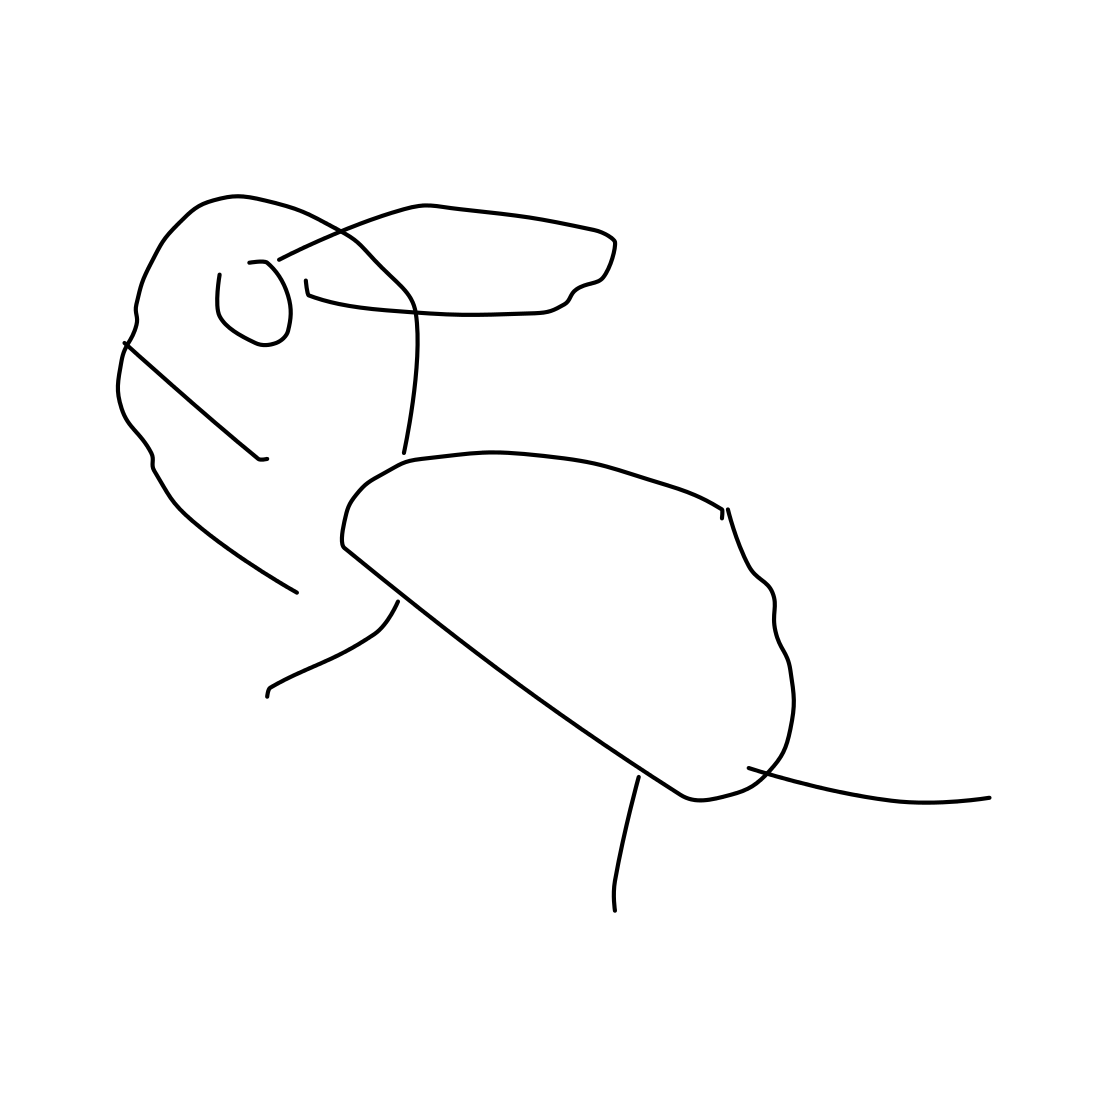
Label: cat